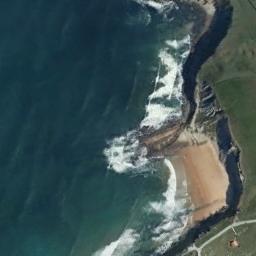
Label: beach